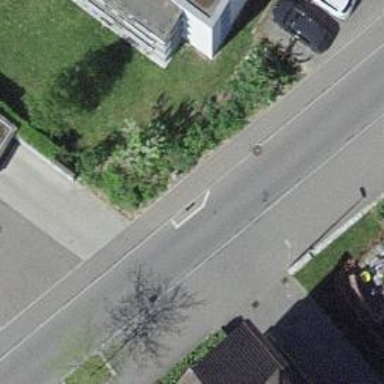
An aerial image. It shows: Concrete driveway designated as service road.